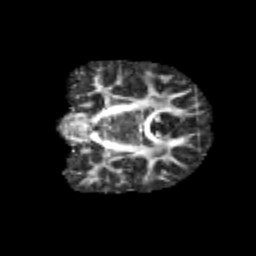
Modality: FA
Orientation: coronal
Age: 10
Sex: male
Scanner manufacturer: siemens
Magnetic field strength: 3 T
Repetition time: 3.8 s
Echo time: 0.07 s